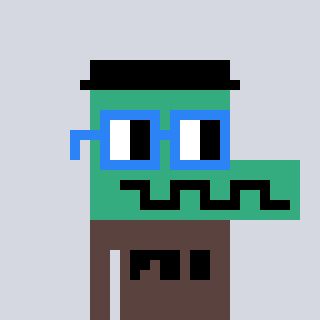
a pixel art character with square blue glasses, a crocodile-shaped head and a darkbrown-colored body on a cool background